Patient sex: F
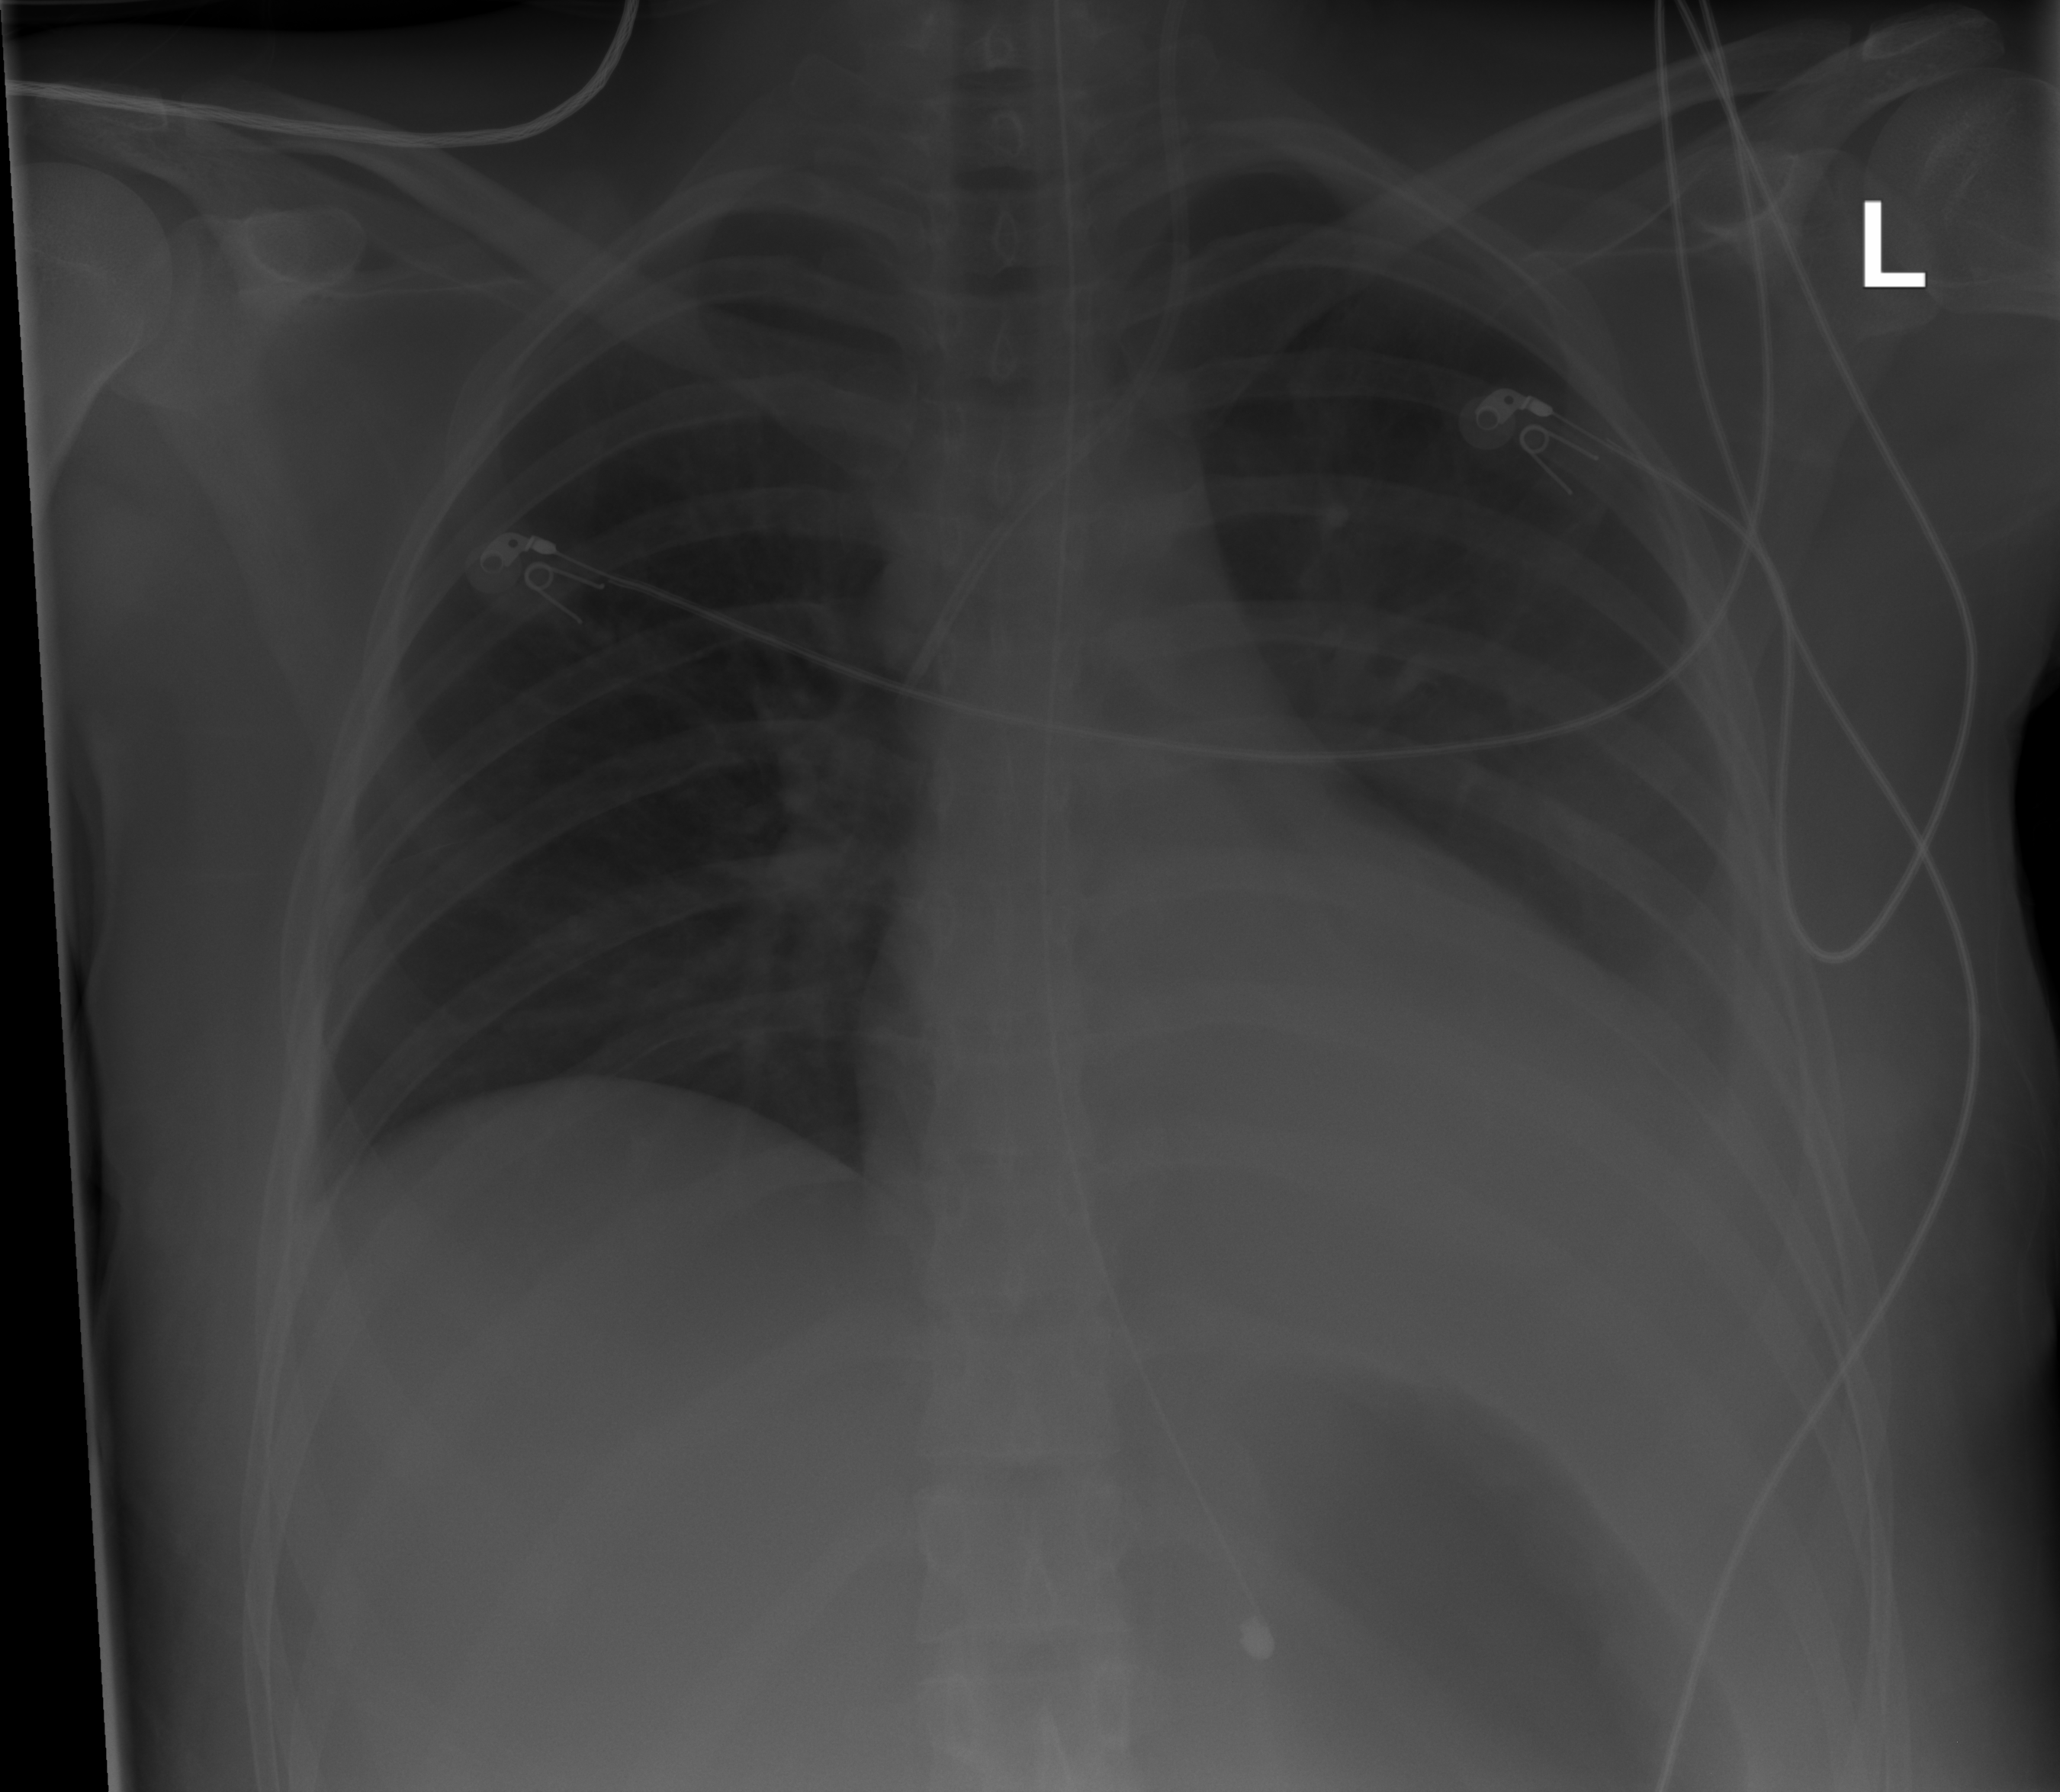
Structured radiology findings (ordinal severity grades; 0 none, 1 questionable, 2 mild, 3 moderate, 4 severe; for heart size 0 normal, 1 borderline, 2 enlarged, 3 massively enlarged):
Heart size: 2
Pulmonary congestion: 0
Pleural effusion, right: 0
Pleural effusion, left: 2
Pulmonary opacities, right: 0
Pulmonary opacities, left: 0
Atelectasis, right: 0
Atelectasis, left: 2